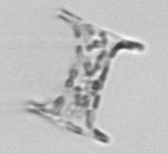
Label: Eucampia